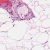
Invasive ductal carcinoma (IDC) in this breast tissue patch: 0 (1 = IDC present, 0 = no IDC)